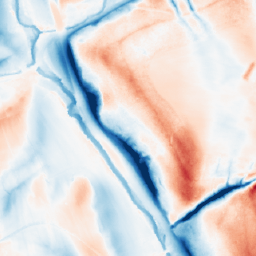
Category: classical
Decomposition family: gaussian_anisotropic
Decomposition parameters: sigma_x: 20
sigma_y: 2
Upsampling method: area
Upsampling parameters: scale: 2
Upsampling scale: 2